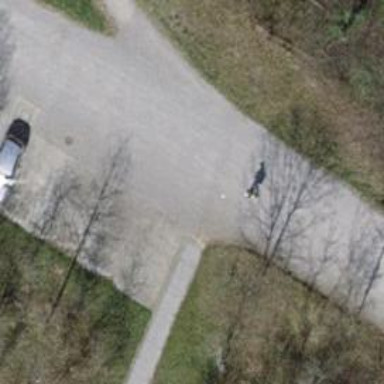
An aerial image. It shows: Compacted grade2 footway.